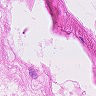
Metastatic tissue present: no